Question: I see that a <URL> font is available on the android, but from what I can see the 'android:typeface' attribute can only have the following values - 'normal', 'sans', 'serif' and 'monospace'.
Question is how do I select this "condensed" font? Also, it's not clear from the page which version onward is this font available.
I ran a test with two 'TextView' objects having typefaces set to 'normal' and 'mono' respectively and as far as I can tell there's no difference between the two.

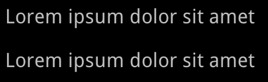
Answer: Looks like Droid Sans Condensed is not included in the SDK, but it's available for purchase:
- <URL>
If you decide to buy it, you can use it in your app this way:
'''
Typeface font = Typeface.createFromAsset(getAssets(), "yourfont.ttf");
textView.setTypeface(font);
'''